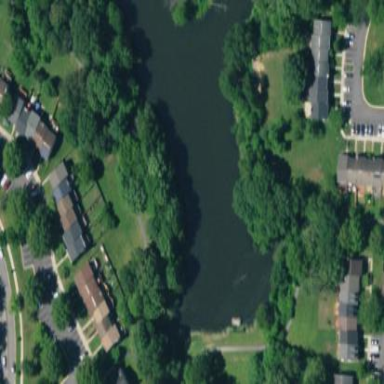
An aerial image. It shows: Serene pond surrounded by nature.